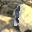
Label: 1